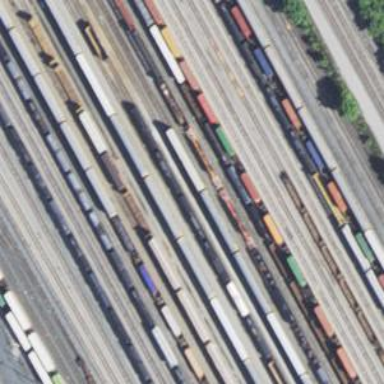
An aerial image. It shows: Railway yard in service.